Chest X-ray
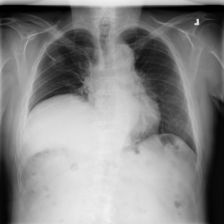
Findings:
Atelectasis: negative
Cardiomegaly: negative
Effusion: negative
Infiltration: negative
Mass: negative
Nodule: negative
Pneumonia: negative
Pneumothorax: negative
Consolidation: negative
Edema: negative
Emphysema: negative
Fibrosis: negative
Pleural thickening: positive
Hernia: negative